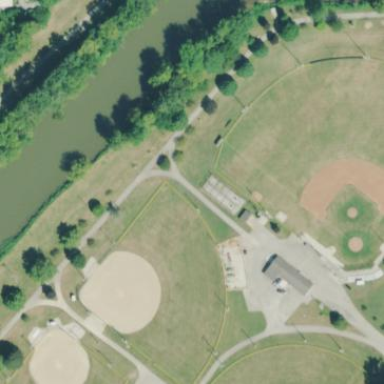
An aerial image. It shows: Baseball pitch for leisure land activities.